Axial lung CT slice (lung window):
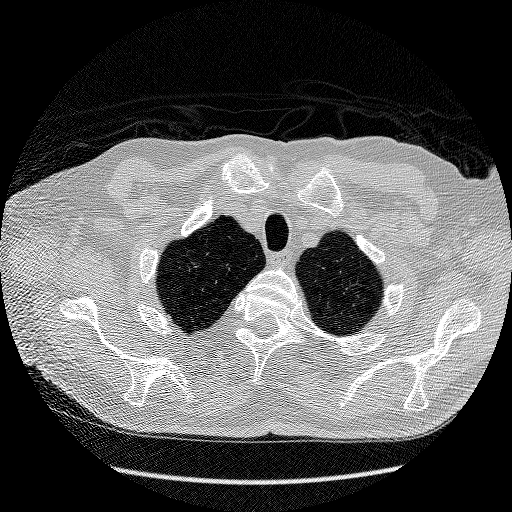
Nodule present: no